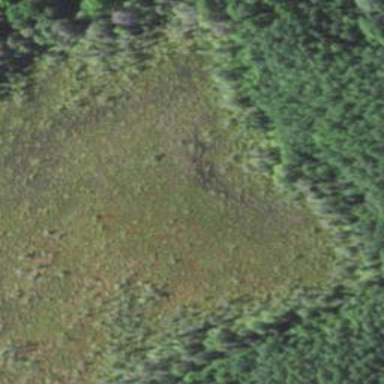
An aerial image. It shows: Bog wetland area.